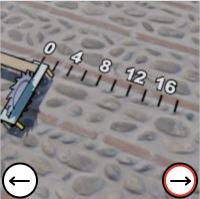
Task: length
Answer: 0
First scale value: 4.0